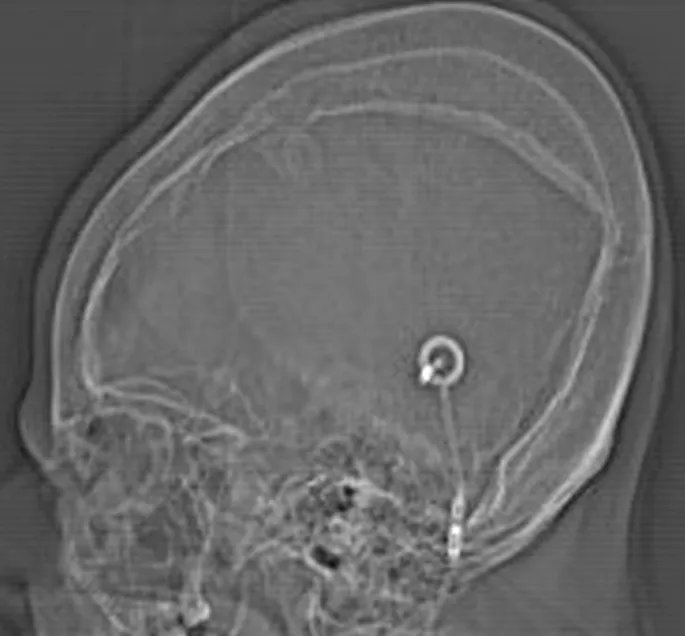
Toposcan CT: double calcification of the skull (a).
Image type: radiology (ct)